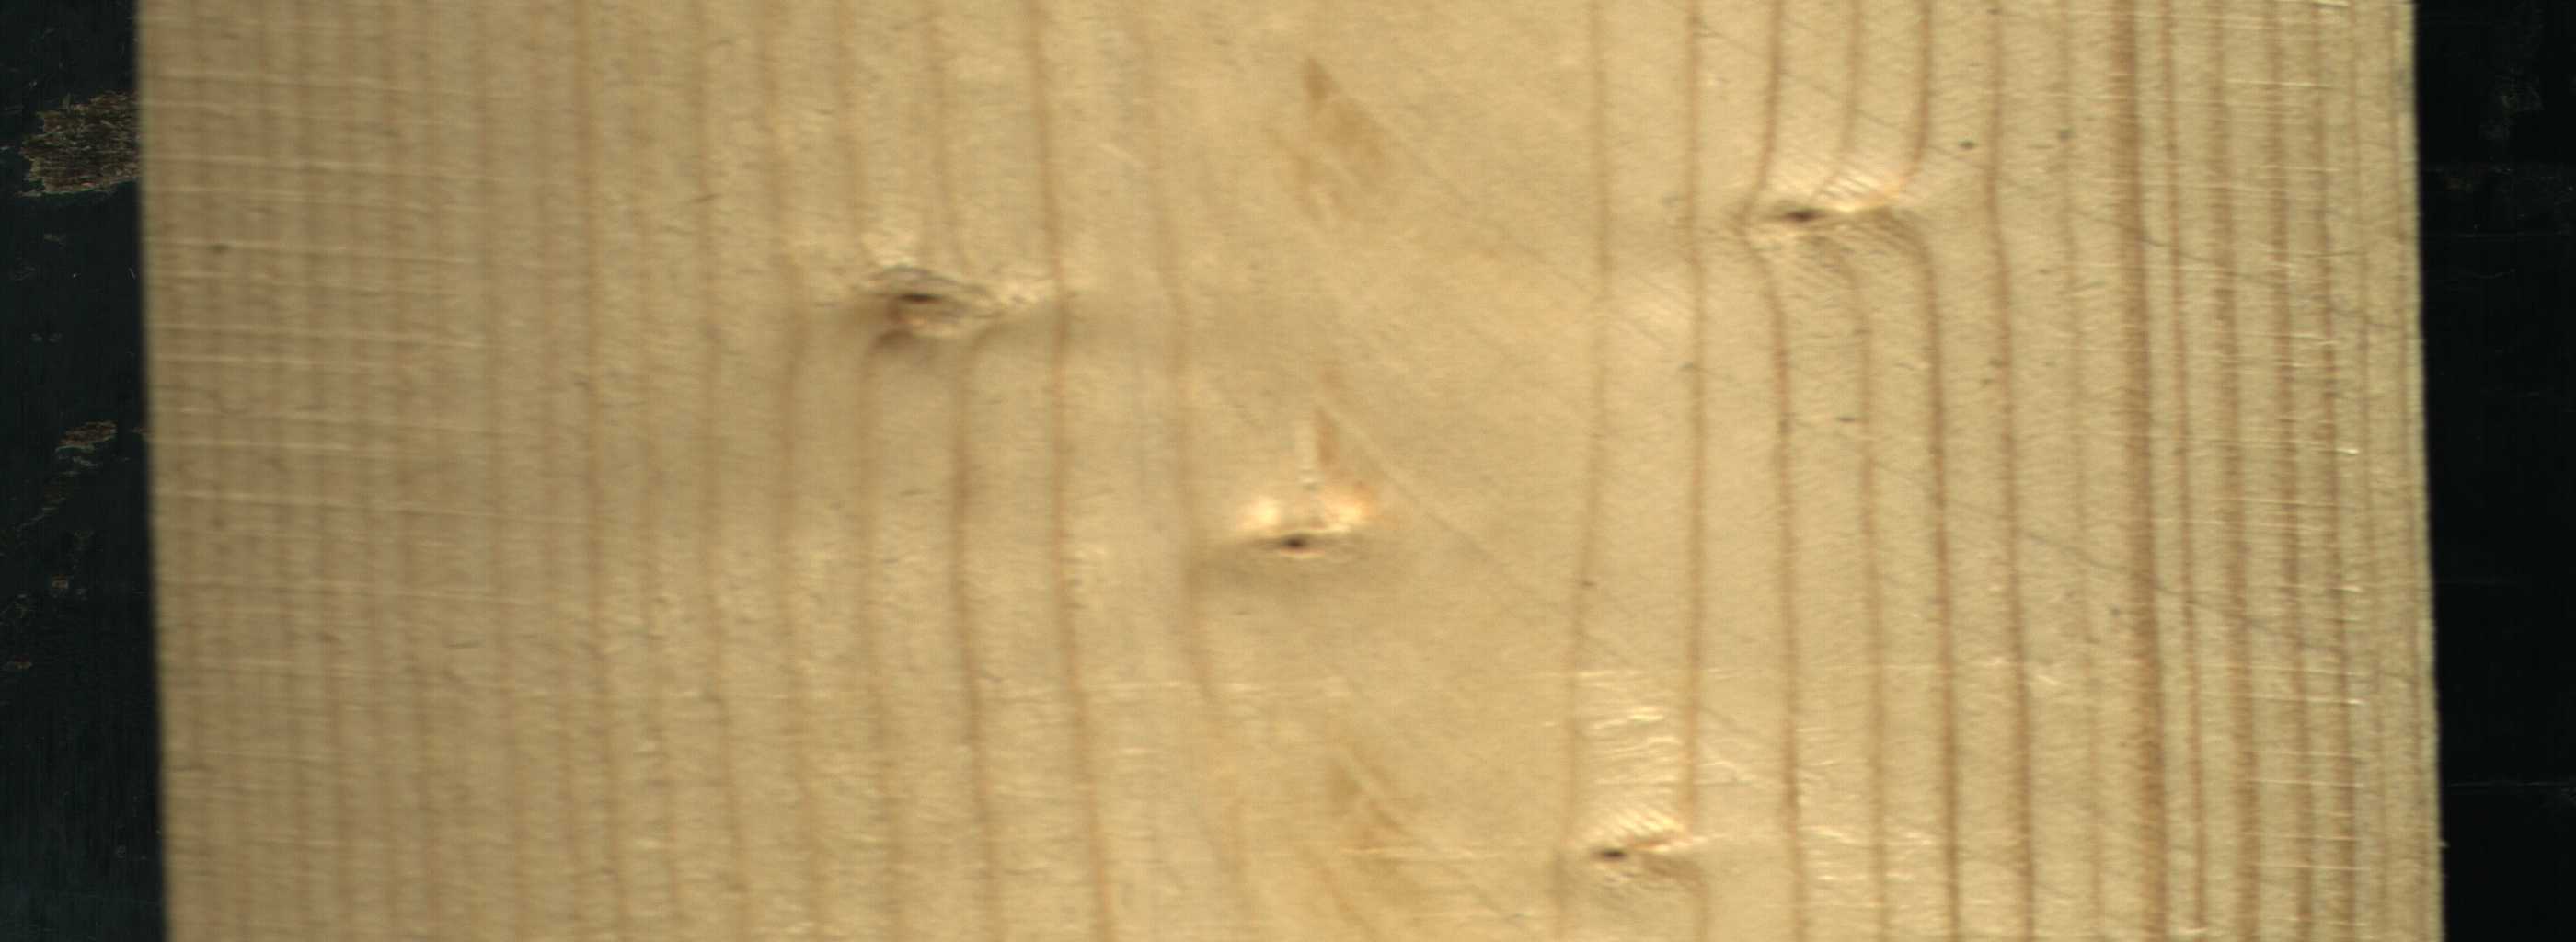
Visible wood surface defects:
Live_Knot
Live_Knot
Live_Knot
Live_Knot